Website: crate-barrel
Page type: customer-info-address
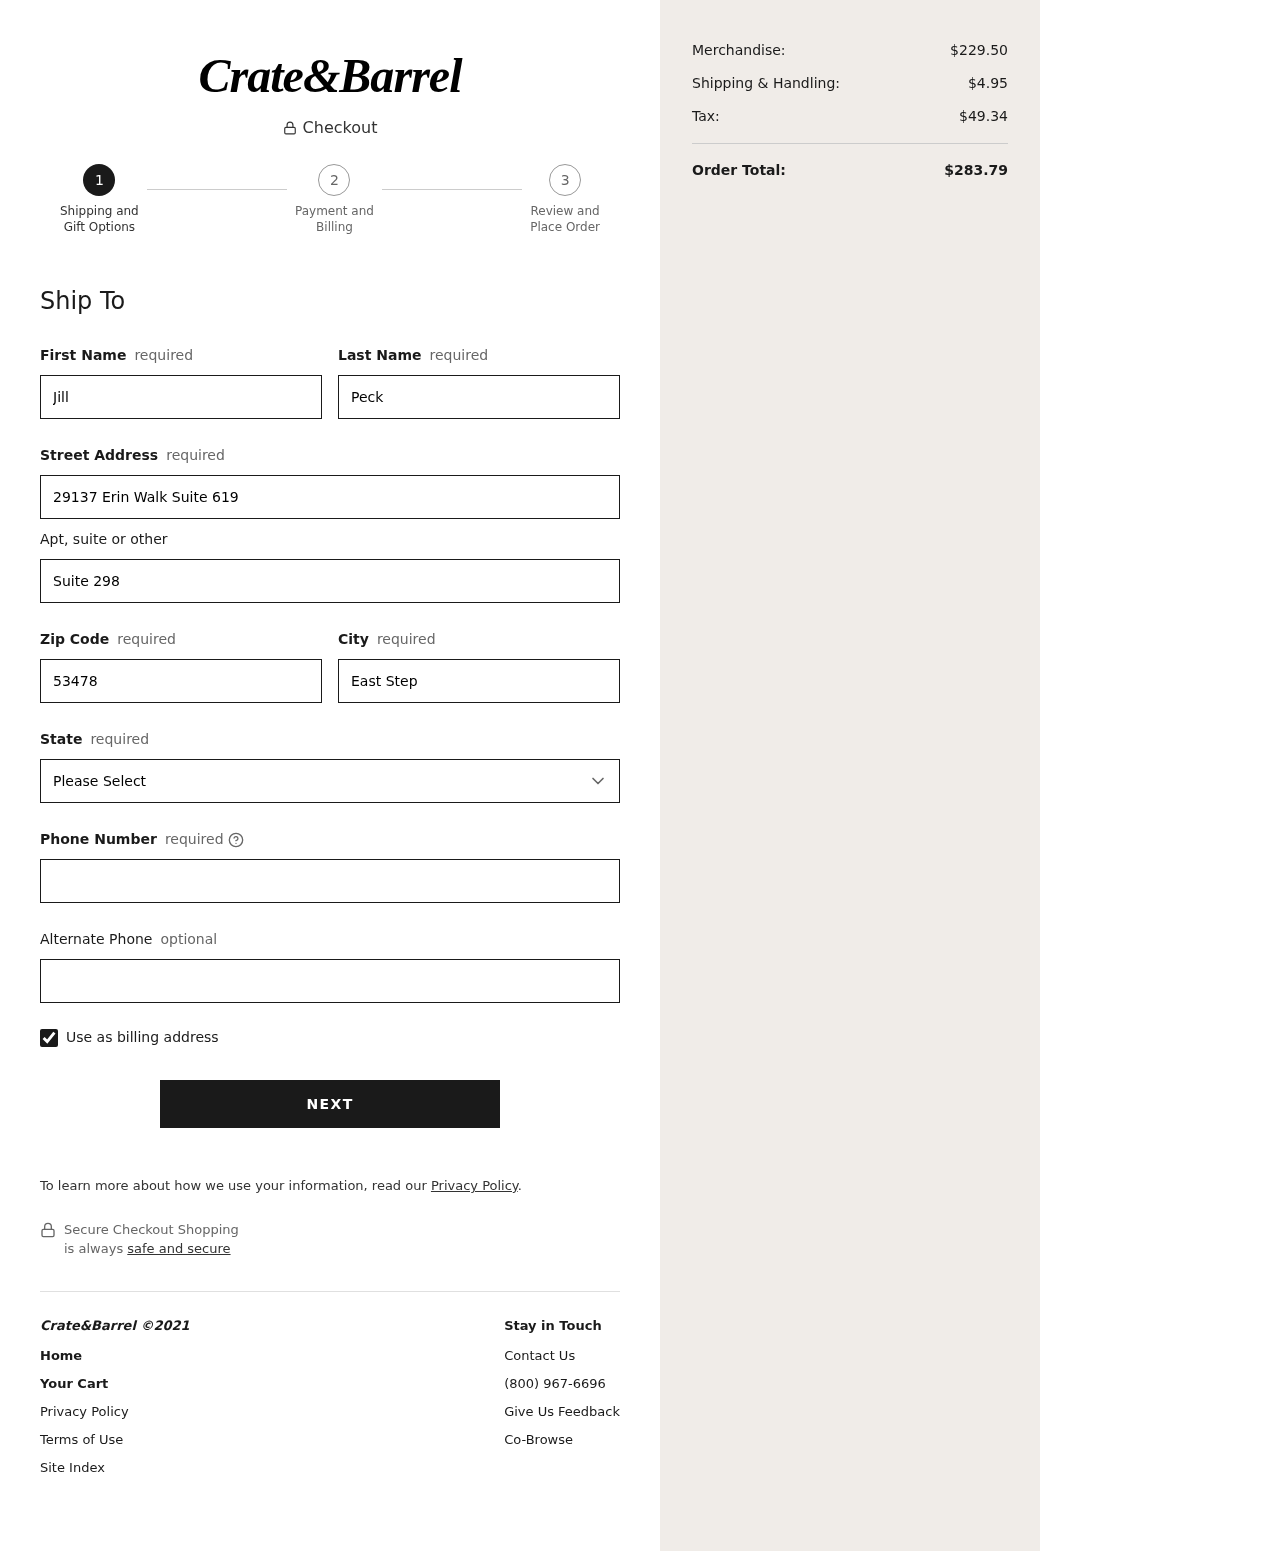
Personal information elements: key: PII_STATE
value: New York
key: PII_FIRSTNAME
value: Jill
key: PII_LASTNAME
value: Peck
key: PII_STREET
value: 29137 Erin Walk Suite 619
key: PII_STREET2
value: Suite 298
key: PII_POSTCODE
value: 53478
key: PII_CITY
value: East Stephenland
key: PII_PHONE
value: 9182032273
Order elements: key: ORDER_SUBTOTAL
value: $229.50
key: ORDER_SHIPPING_COST
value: $4.95
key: ORDER_TAX
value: $49.34
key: ORDER_TOTAL
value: $283.79